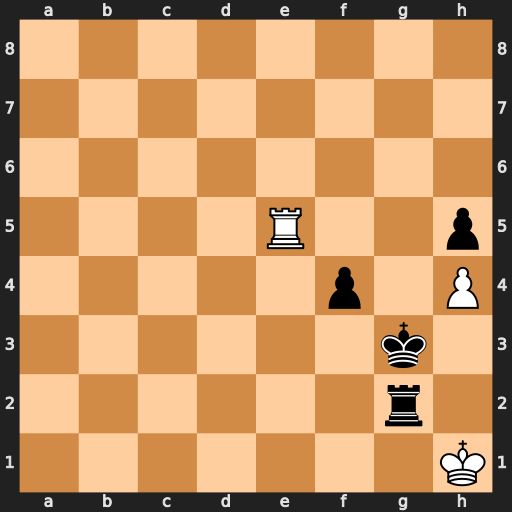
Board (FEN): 8/8/8/4R2p/5p1P/6k1/6r1/7K
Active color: w
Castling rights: -
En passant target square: -
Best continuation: Rg5+ Kh3 Rxg2